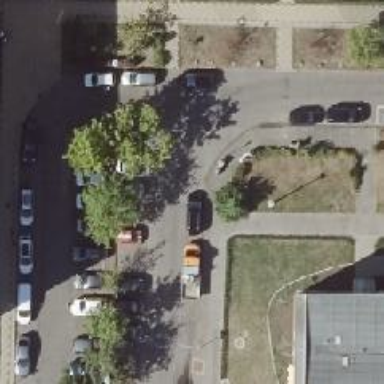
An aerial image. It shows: Sidewalk.